Question: I've been digging the questions for 3 days already so finally have a courage to ask here.
I have a dataset of 379,584 entries and I want to feed it to "arules" in R
It looks like this

A. If I try to go with the format = "basket", I do the following
'''
sales <- read.csv("sales.csv", sep=";")
s1 <- split(sales$product_id, sales$order_id)
s1 <- unique(s1)
tr <- as(s1, "transactions")
'''
This gives me an error "can not coerce list with transactions with duplicated items"
B. If I go with the format = "single"
'''
tr <- read.transactions("sales.csv",
sep=";", format = "single", cols = c(4,2))
'''
I have the same error "can not coerce list with transactions with duplicated items"
I've already checked the files for duplicates and Excel can't find any. I believe the trouble is trivial but I'm just stuck.
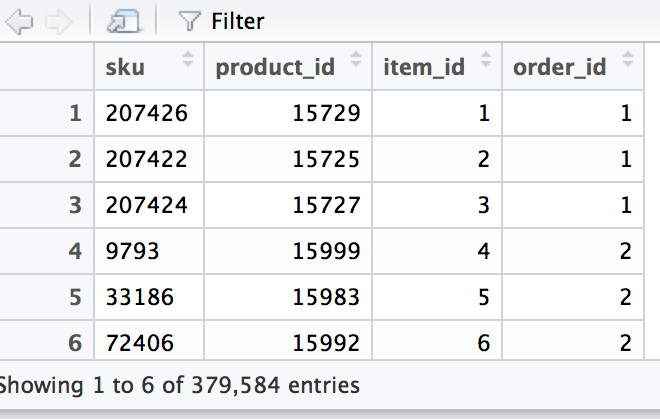
Answer: Apparently the unique(s1) is causing some problem to your coding. Is it required?
I'd managed to create the transaction just by hashing out that line.
'''
sales <- structure(list(sku = c(207426L, 207422L, 207424L, 9793L, 33186L,
72406L), product_id = c(15729L, 15725L, 15727L, 15999L, 15983L,
15992L), item_id = 1:6, order_id = c(1L, 1L, 1L, 2L, 2L, 2L)),
.Names = c("sku", "product_id", "item_id", "order_id"),
class = "data.frame", row.names = c(NA, -6L))
s1 <- split(sales$product_id, sales$order_id)
#s1 <- unique(s1)
tr <- as(s1, "transactions")
tr
transactions in sparse format with
2 transactions (rows) and
6 items (columns)
'''
If unique is really required, run this instead:
'''
s1 <- lapply(s1, unique)
'''